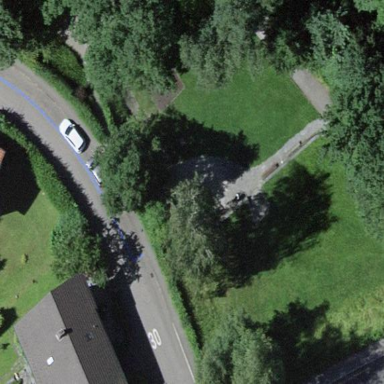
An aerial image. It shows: Playground area for leisure activities on the land.